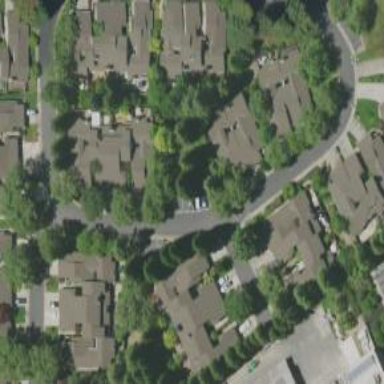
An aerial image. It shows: Charming neighbourhood.